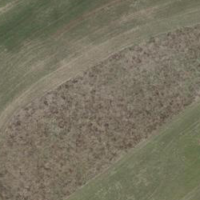
EUNIS habitat code: 52
Species observed at this site:
Oecanthus pellucens